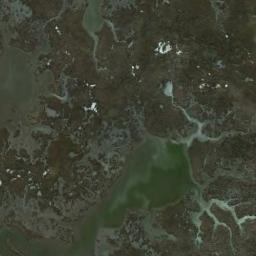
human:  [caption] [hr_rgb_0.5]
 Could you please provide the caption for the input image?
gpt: There are many different areas of water surrounded by wetlands .

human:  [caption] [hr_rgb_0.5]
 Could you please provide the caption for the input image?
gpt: Half the area of this wetland is dark blue water .

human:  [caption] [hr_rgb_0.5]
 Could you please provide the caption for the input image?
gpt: The wetland consists of bare land, Dry plants and water .

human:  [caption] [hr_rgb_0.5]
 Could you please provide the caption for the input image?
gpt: There are patches of brown bare land in a lake in a wetland .

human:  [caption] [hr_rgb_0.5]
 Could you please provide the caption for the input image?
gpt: There are much bare land and many water areas on the wetland .